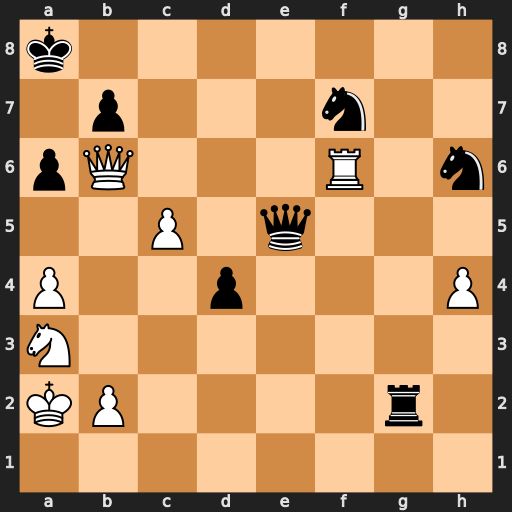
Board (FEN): k7/1p3n2/pQ3R1n/2P1q3/P2p3P/N7/KP4r1/8
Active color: w
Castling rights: -
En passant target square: -
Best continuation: c6 Qd5+ Ka1 Rg1+ Nb1